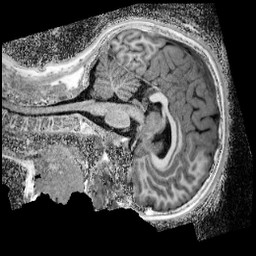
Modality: UNIT1_denoised
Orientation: sagittal
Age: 13
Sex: female
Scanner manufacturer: siemens
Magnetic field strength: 3 T
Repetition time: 4 s
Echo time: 0.00299 s